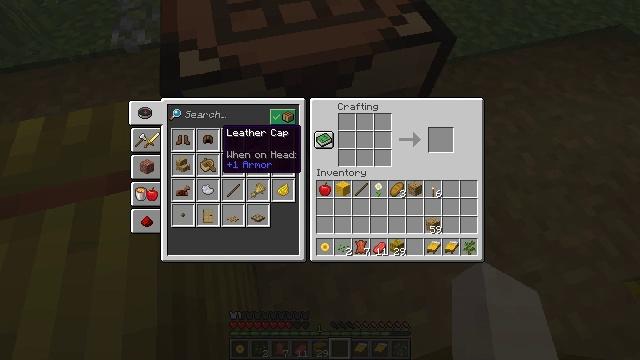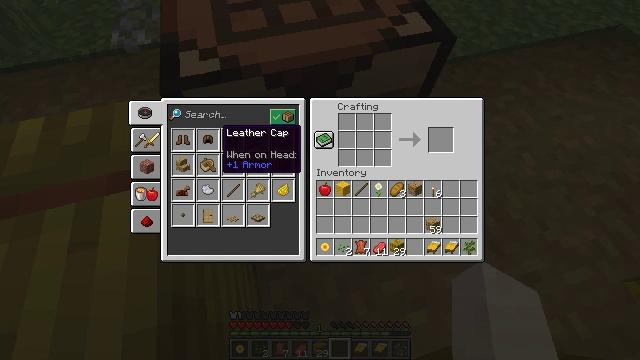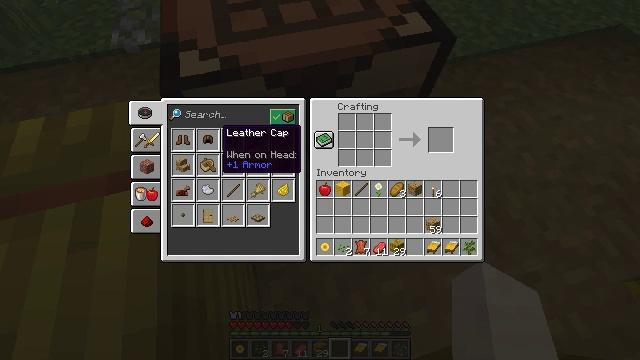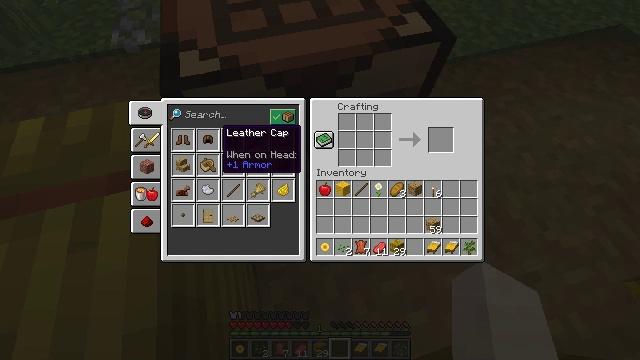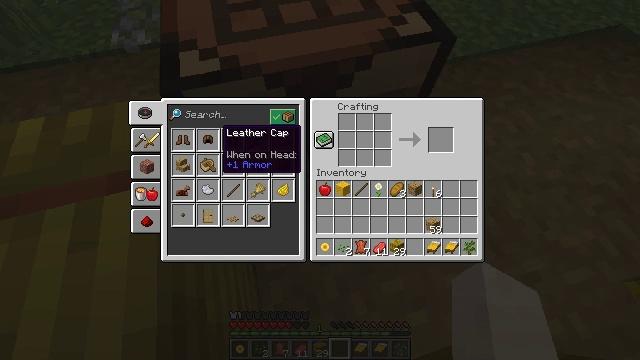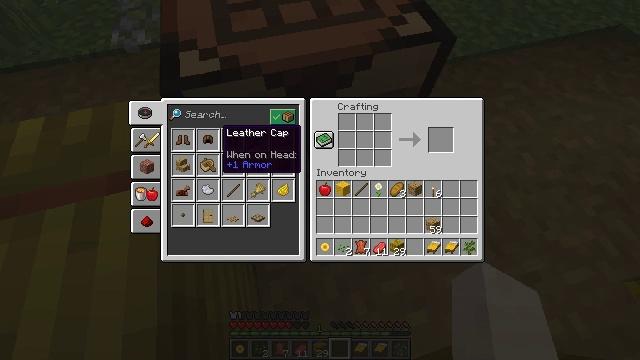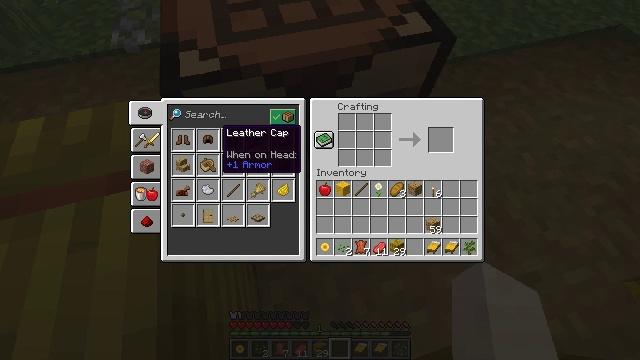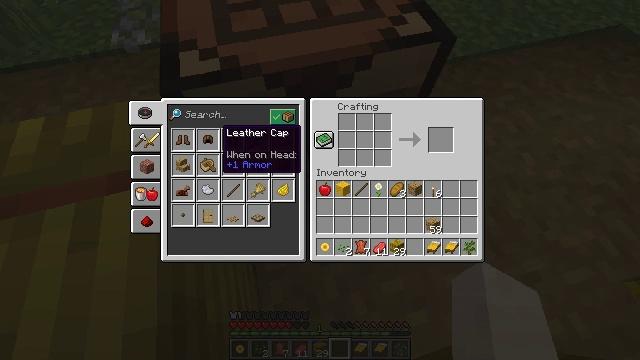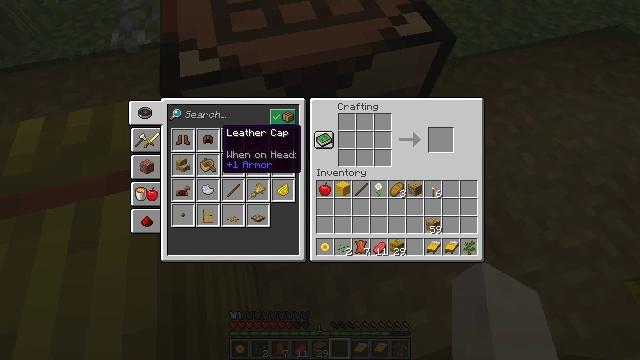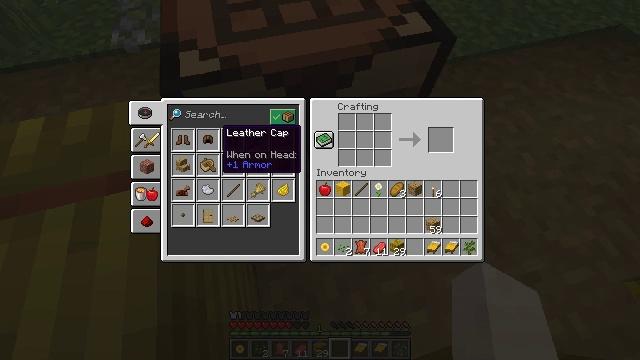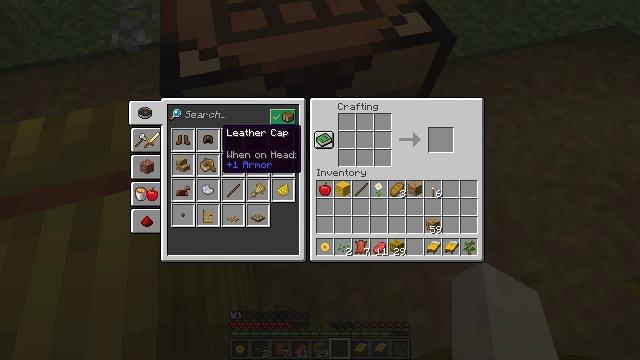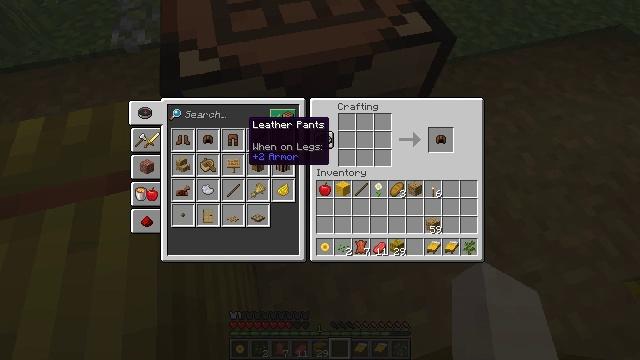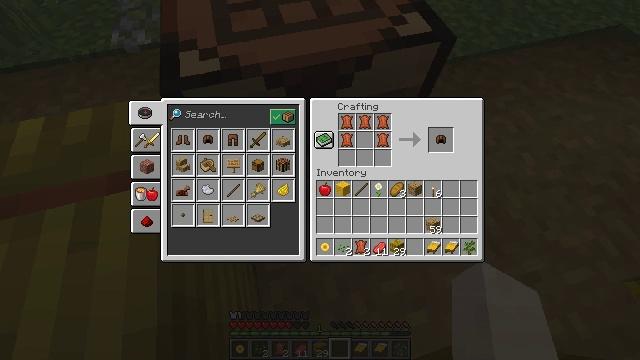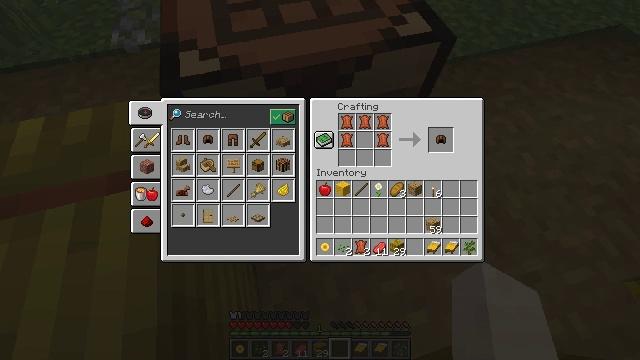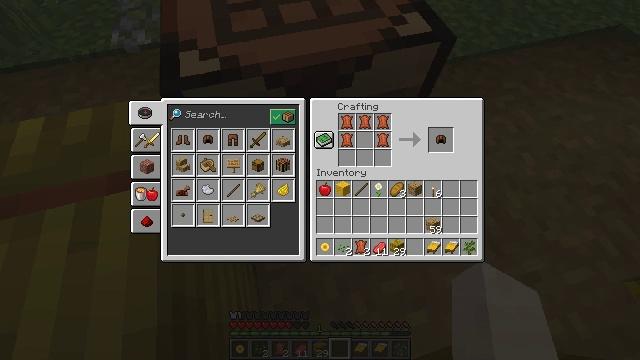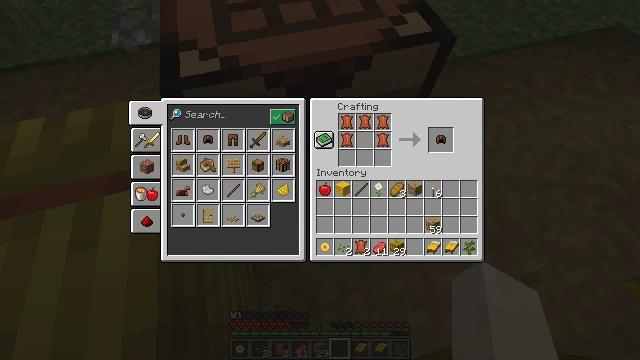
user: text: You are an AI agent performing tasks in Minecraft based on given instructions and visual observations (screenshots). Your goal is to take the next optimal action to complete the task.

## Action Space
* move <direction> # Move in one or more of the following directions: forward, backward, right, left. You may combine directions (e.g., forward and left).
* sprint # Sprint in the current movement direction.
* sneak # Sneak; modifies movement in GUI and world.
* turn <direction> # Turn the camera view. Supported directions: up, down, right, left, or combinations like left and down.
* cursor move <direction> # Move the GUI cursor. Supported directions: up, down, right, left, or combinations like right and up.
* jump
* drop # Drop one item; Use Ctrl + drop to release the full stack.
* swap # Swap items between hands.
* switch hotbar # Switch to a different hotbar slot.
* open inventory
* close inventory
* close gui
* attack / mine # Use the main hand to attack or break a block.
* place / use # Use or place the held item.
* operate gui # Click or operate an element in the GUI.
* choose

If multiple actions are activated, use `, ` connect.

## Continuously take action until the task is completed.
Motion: motion action
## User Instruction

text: Open the crafting table to make a leather helmet.
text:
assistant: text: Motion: no_op
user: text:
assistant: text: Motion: no_op
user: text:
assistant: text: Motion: no_op
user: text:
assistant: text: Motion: no_op
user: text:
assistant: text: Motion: no_op
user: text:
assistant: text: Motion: no_op
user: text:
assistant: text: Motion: no_op
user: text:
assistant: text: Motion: no_op
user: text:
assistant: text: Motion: attack / mine
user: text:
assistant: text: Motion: attack / mine
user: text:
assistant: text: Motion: attack / mine
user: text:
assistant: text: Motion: no_op
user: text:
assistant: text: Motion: no_op
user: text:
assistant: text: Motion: turn right and up
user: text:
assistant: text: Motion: turn right and up
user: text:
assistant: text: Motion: turn right
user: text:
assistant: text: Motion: turn right
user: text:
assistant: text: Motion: no_op
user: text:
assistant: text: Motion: turn right and down
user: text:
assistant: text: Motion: turn right and down
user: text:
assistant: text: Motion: turn down
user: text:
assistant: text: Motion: no_op
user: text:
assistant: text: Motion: no_op
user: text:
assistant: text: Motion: no_op
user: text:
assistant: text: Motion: no_op
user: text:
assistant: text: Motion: no_op
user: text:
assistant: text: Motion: no_op
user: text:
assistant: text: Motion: no_op
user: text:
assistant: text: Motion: no_op
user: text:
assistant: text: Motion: no_op